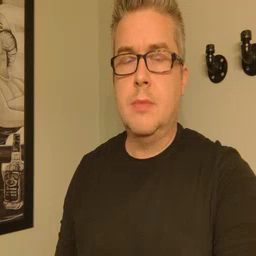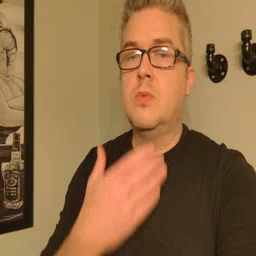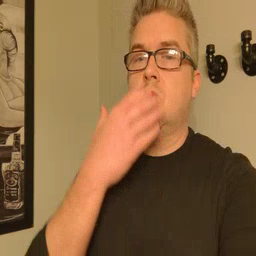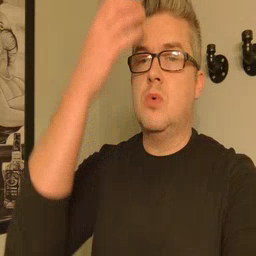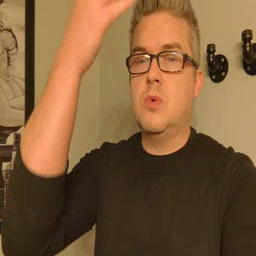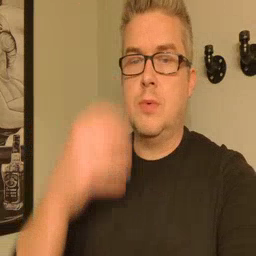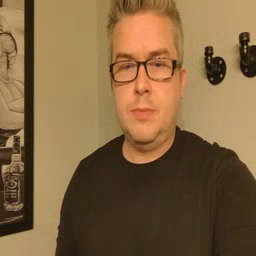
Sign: giraffe